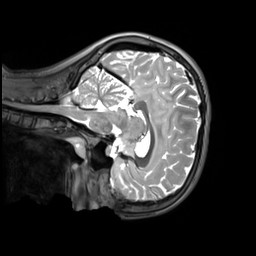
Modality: T2w
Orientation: sagittal
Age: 13
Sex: female
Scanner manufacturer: siemens
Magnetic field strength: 3 T
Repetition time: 3.2 s
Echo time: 0.408 s